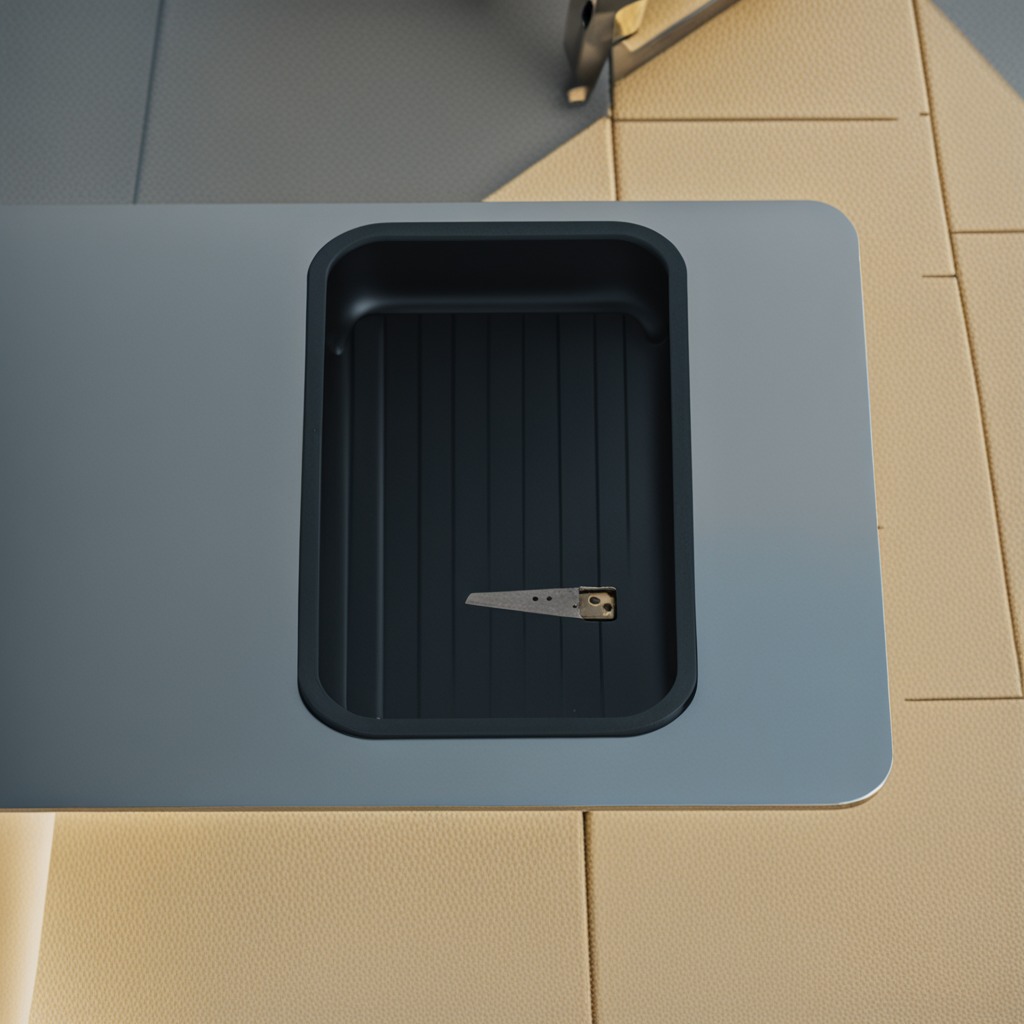
A metal saw is lying on the textured surface of a clean utility table in a temporary outdoor tool station.